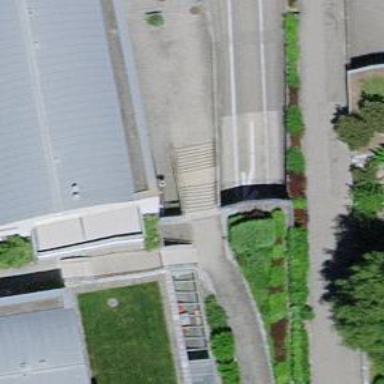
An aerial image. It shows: Parking entrance.